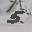
Label: 5